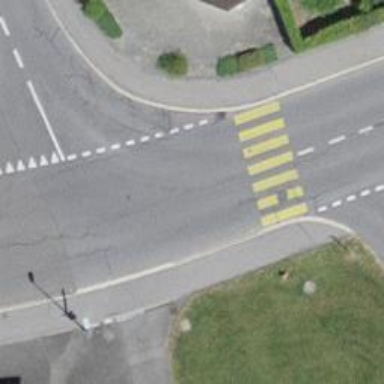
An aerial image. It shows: Marked crossing on the road.